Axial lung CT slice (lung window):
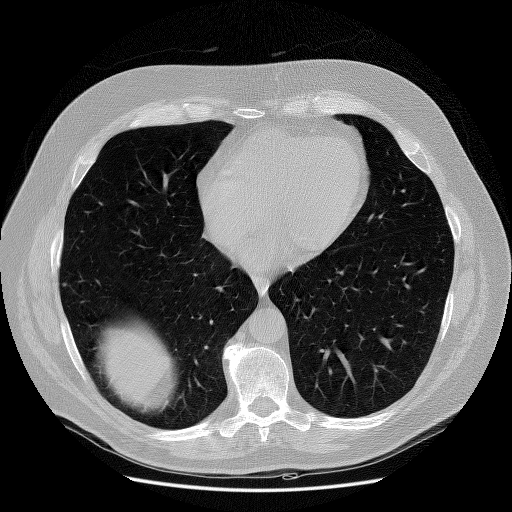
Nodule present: no